Interaction volume radius: 10 \u00c5
Interaction volume height: 25 \u00c5
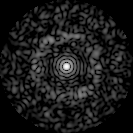
Disorder parameter: 0.8385